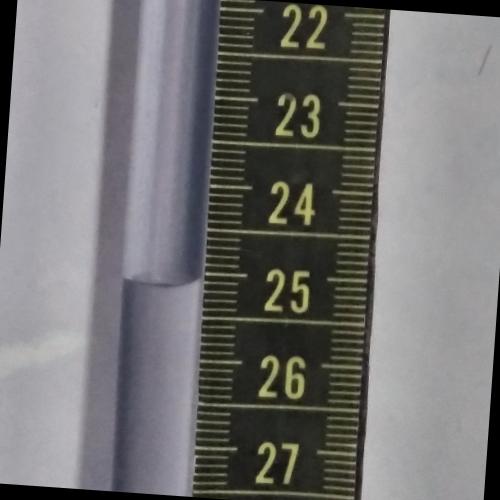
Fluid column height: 25.1 cm